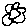
Label: flower